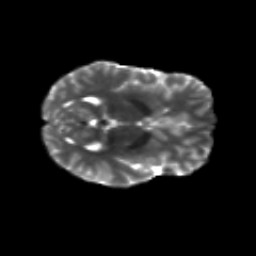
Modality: T2w
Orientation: axial
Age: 24
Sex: female
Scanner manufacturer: siemens
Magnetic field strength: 3 T
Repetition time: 8.8 s
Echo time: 0.085 s